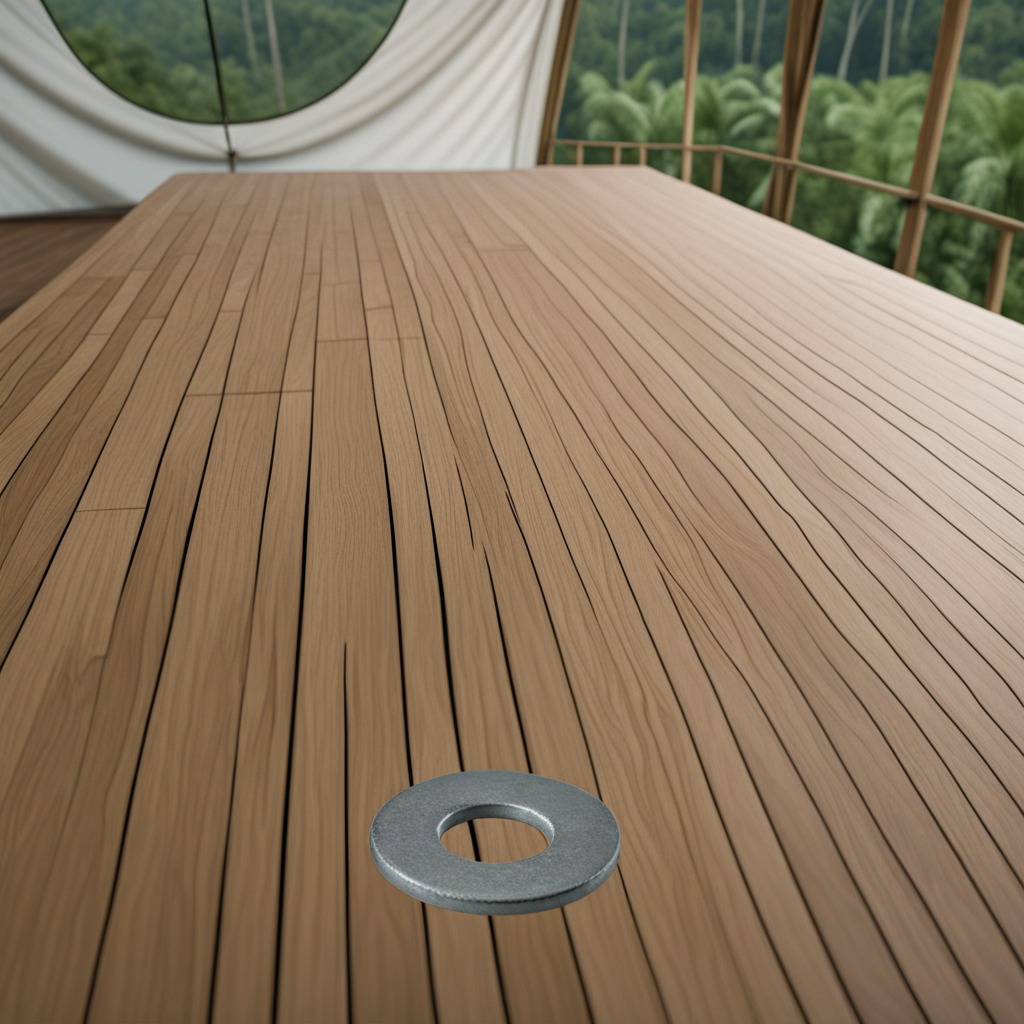
A flat metal washer is lying on a wooden table inside a jungle field workshop tent.